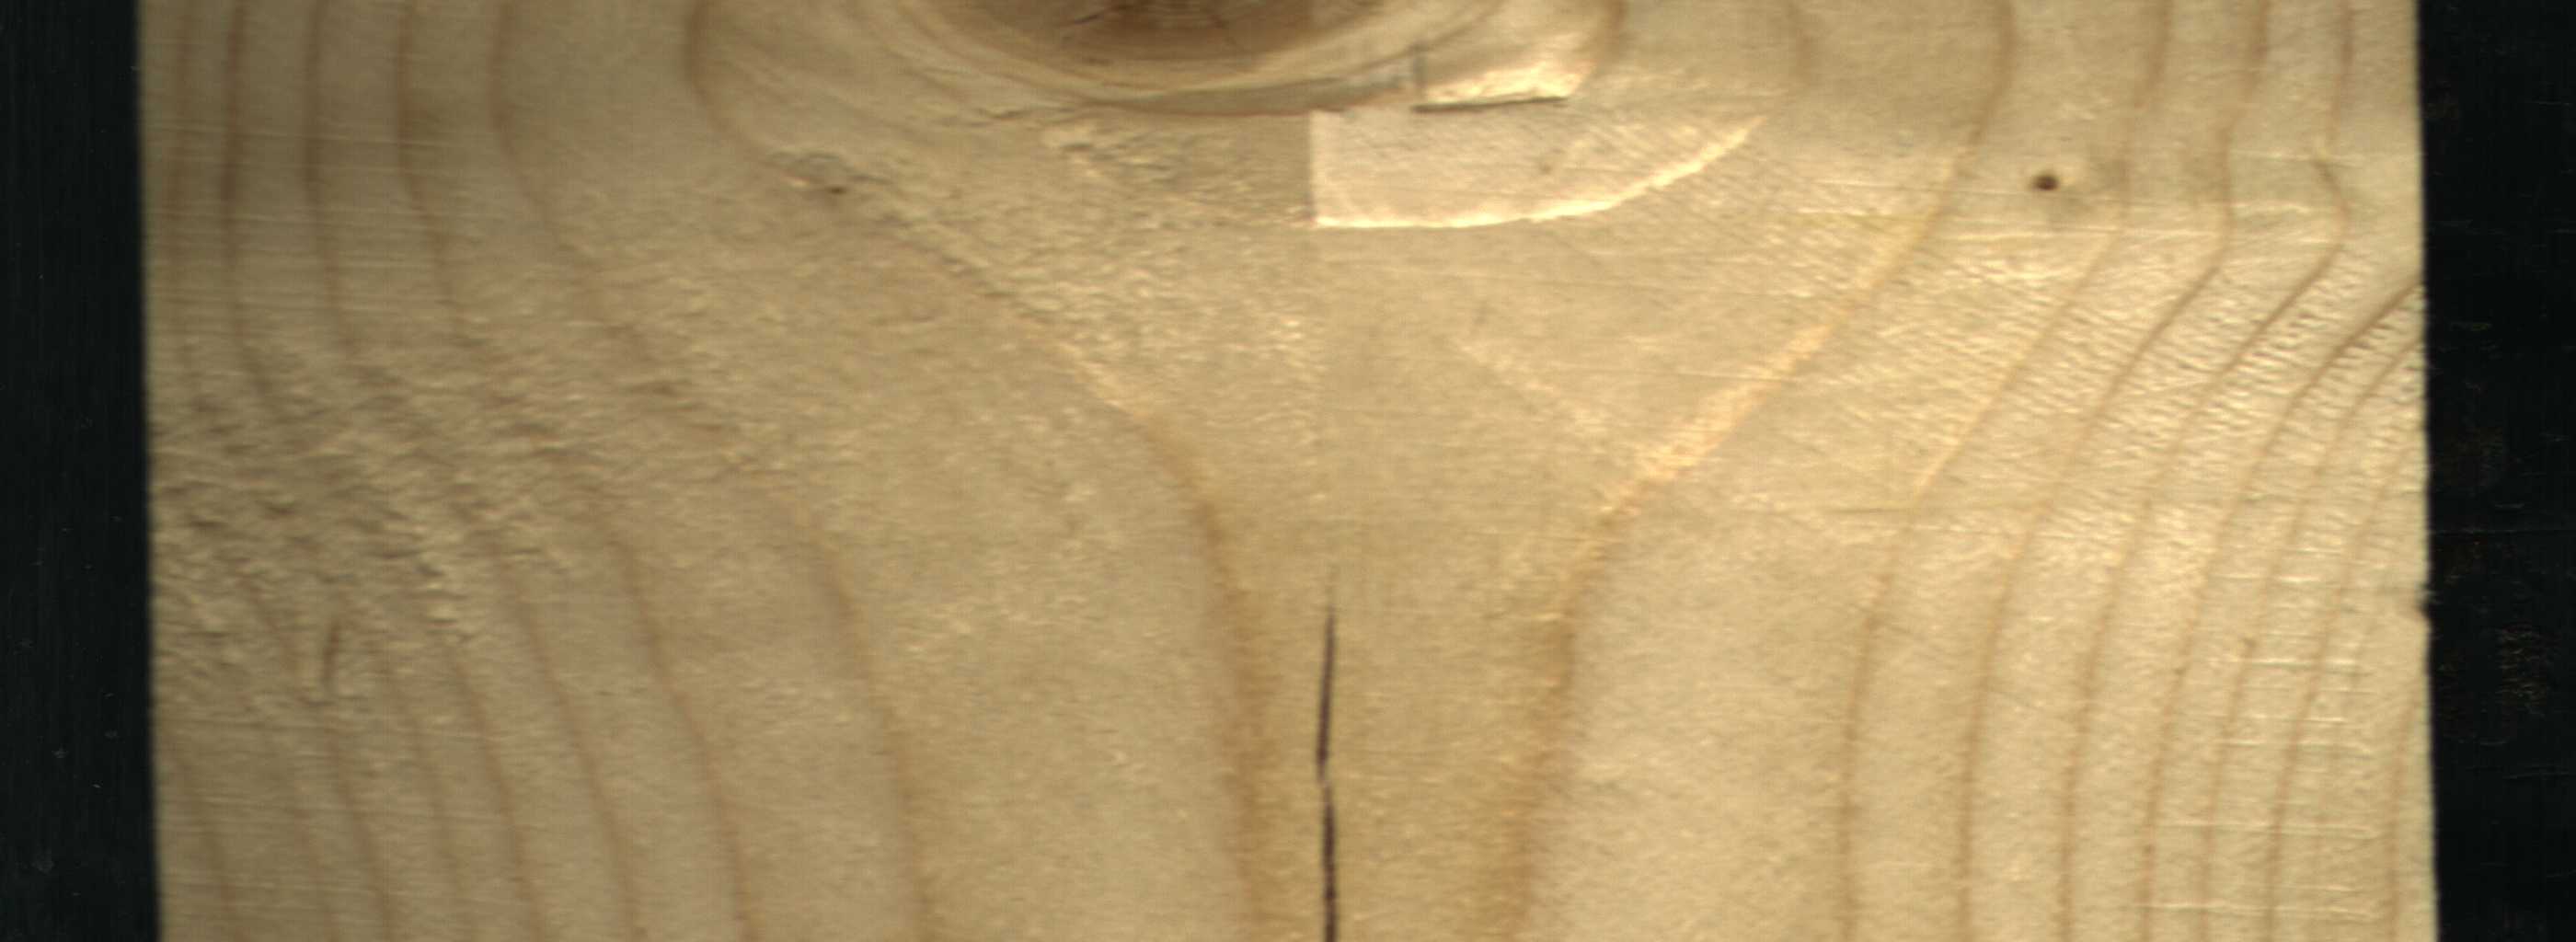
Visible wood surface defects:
Crack
Live_Knot
Live_Knot